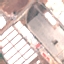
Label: Industrial